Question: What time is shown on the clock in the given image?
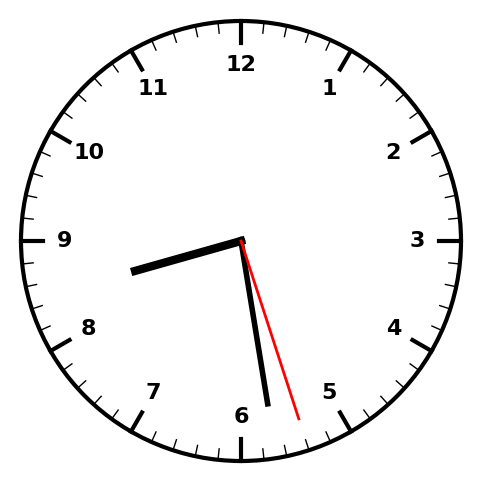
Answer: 08:28:27